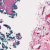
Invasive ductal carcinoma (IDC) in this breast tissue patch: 0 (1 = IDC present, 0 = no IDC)